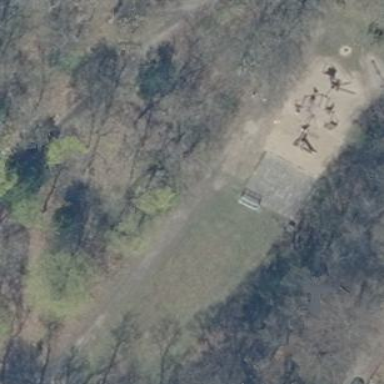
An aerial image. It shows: Playground area for leisure activities on the land.